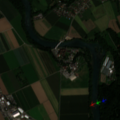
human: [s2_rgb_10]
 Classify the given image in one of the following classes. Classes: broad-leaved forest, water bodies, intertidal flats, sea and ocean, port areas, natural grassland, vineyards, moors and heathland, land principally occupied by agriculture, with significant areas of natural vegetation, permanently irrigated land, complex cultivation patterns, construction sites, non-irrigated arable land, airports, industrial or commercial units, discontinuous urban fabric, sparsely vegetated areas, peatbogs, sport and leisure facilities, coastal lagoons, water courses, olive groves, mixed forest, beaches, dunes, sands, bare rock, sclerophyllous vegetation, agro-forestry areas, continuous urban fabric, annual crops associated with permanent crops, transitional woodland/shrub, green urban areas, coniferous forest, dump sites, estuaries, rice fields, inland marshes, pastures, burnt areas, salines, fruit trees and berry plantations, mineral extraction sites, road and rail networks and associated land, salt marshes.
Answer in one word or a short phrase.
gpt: discontinuous urban fabric, non-irrigated arable land, mixed forest